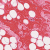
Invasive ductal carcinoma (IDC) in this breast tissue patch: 0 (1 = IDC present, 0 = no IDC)